Interaction volume radius: 5 \u00c5
Interaction volume height: 30 \u00c5
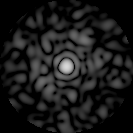
Disorder parameter: 0.8221